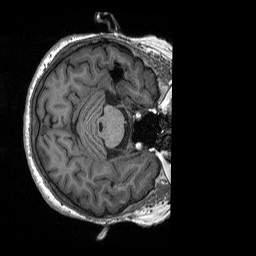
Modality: T1w
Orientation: axial
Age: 77
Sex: female
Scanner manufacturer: siemens
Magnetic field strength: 3 T
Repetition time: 2.4 s
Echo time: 0.00226 s